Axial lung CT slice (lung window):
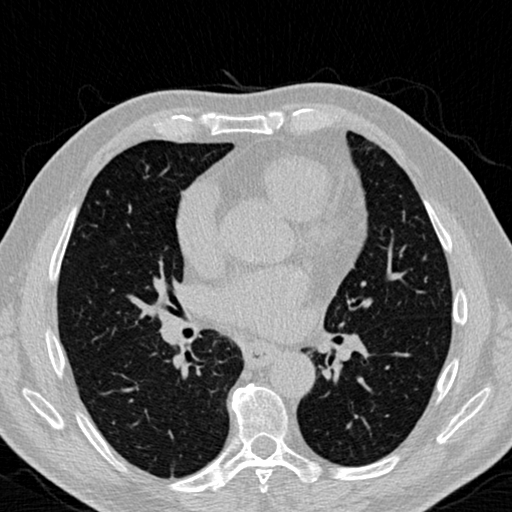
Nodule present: no